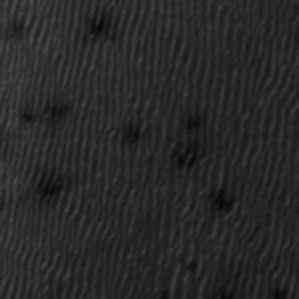
Label: frost